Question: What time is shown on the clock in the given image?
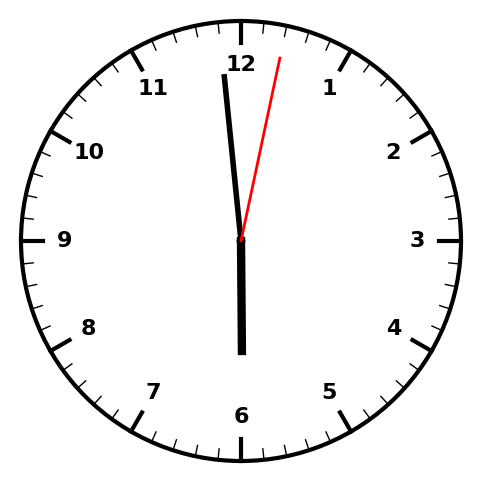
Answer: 05:59:02